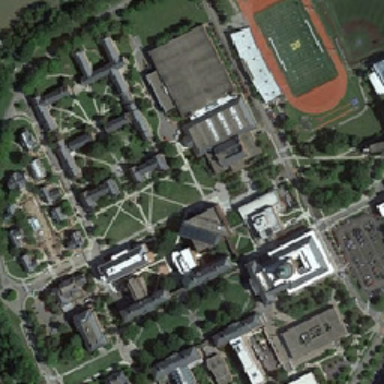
There is a red rubber runway in the playground .